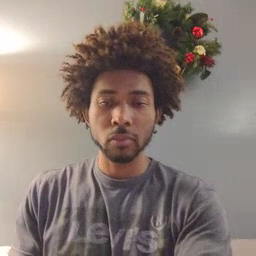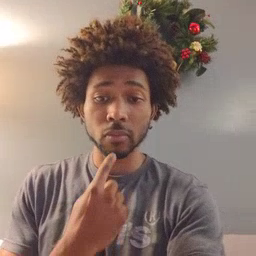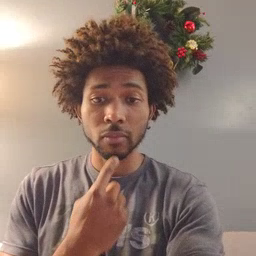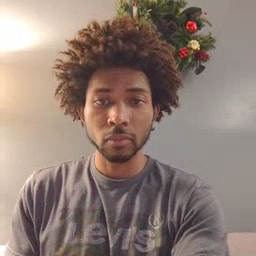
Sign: say